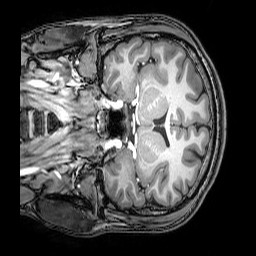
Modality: T1w
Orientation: coronal
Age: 22
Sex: male
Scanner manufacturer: philips
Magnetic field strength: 3 T
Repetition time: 0.008113 s
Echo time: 0.003709 s